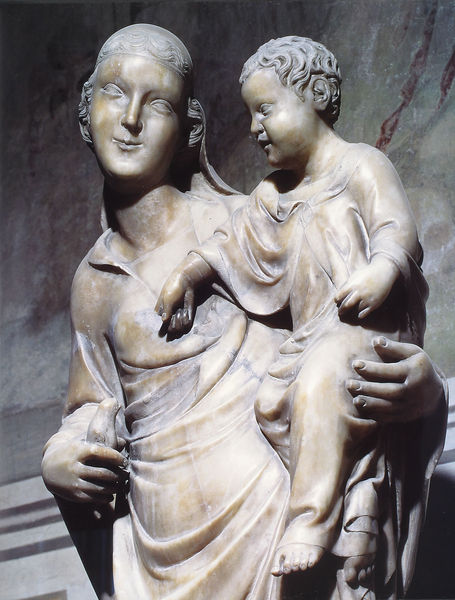
Titel: Madonna mit Kind
Künstler: Nino d’Andrea Pisano
Standort: Florenz, S. Maria Novella (EU - I - Toskana)
Schlagwörter: fuß, hand, umhang, vogel, menschen, elegant, frau, kleid, kleider, marmor, mund, nase, ohr, schleier, tuch, alt, wand, arm, augen, falten, gesicht, kleidung, stein, hände, kirche, figur, gewand, haare, mantel, familie, kind, mutter, locken, skulptur, statue, lächeln, füße, haltung, baby, kopftuch, metall, bronze, plastik, edel, foto, froh, barfuß, gestik, kleinkind, zuneigung, römer, christus, jesus, antik, griechen, griechisch, museum, heilig, maria, madonna, sakral, christentum, sohn, mamor, jesuskind, marmo, haltun